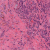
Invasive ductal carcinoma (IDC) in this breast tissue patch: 0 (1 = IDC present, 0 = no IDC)